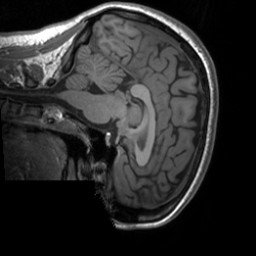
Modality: T1w
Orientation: sagittal
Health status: healthy
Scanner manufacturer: siemens
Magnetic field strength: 3 T
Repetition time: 1.9 s
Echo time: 0.00226 s